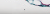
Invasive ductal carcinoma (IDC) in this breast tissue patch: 0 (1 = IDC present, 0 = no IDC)